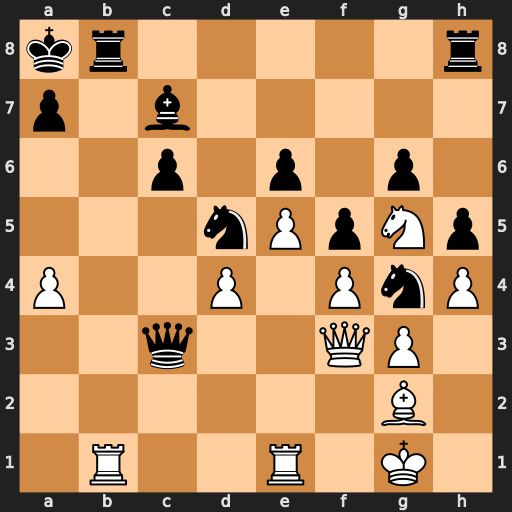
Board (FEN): kr5r/p1b5/2p1p1p1/3nPpNp/P2P1PnP/2q2QP1/6B1/1R2R1K1
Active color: w
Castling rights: -
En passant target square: -
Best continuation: Qxc3 Nxc3 Bxc6+